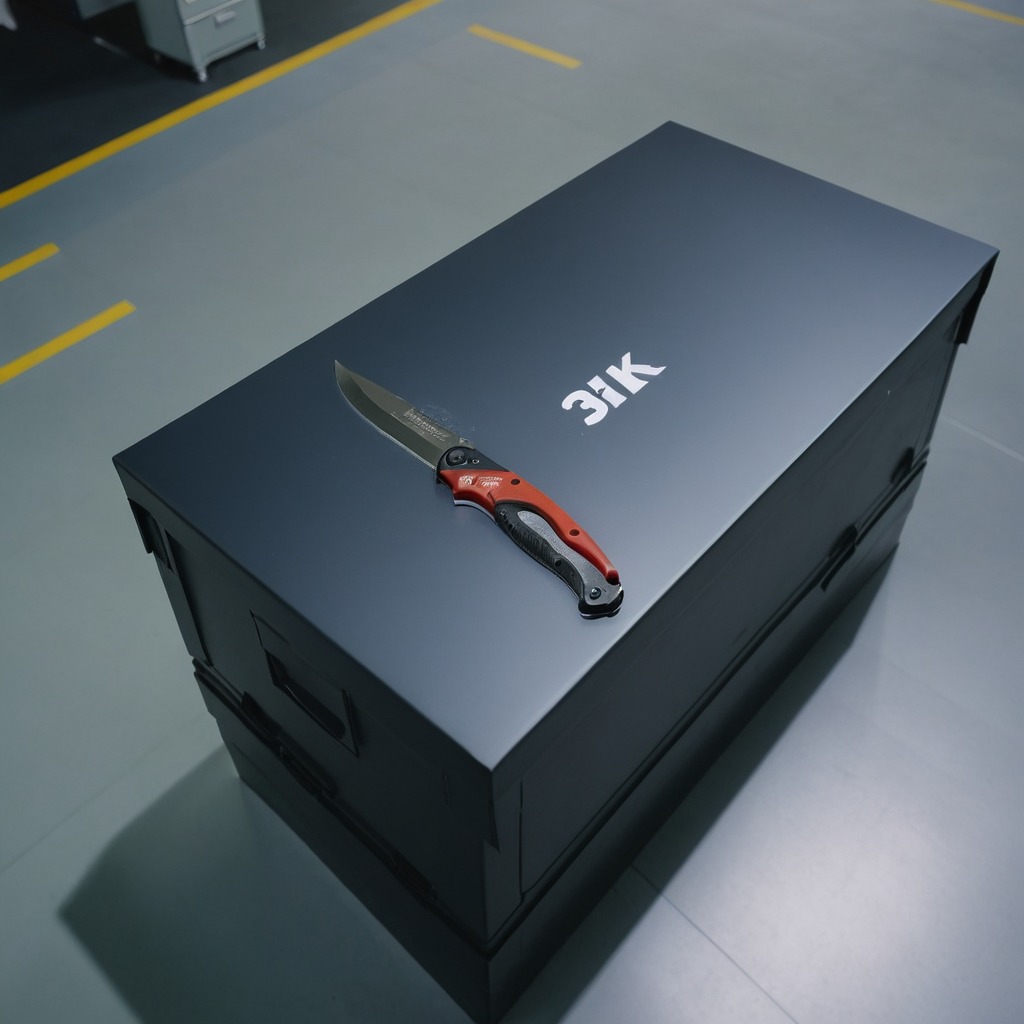
A utility knife is lying on the toolbox surface.